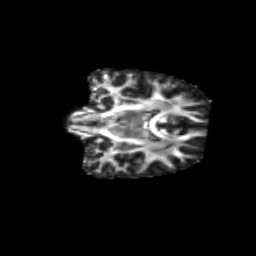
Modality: FA
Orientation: coronal
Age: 33
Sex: female
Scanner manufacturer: siemens
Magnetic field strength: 3 T
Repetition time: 1.8 s
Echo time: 0.07 s